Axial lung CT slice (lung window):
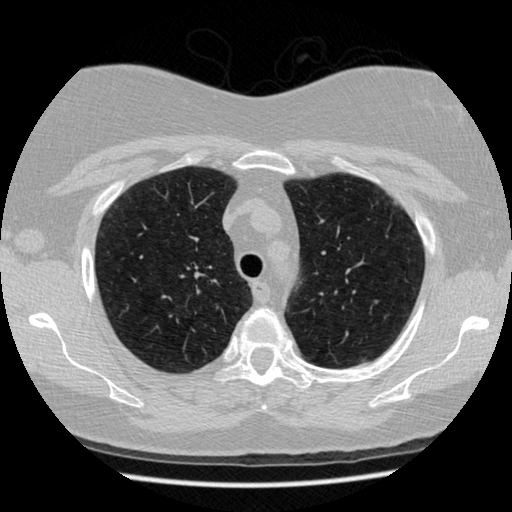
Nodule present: no